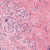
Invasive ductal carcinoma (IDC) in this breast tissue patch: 1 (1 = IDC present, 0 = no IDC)